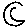
Label: moon